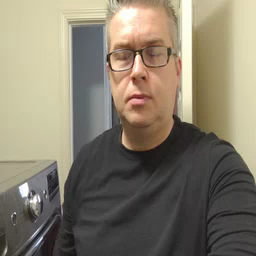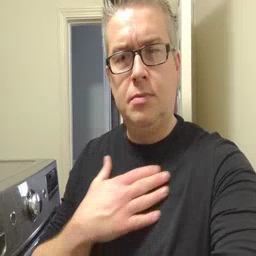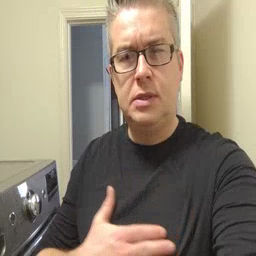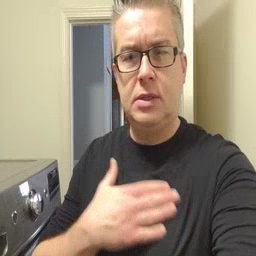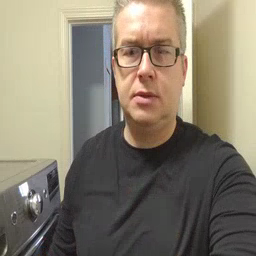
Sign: please